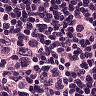
Metastatic tissue present: yes